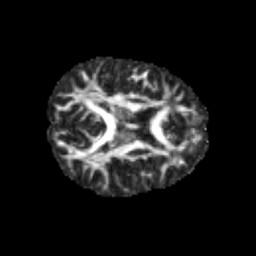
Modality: FA
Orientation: axial
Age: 13
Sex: male
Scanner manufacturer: siemens
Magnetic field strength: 3 T
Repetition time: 3.8 s
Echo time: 0.07 s